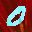
Label: 0